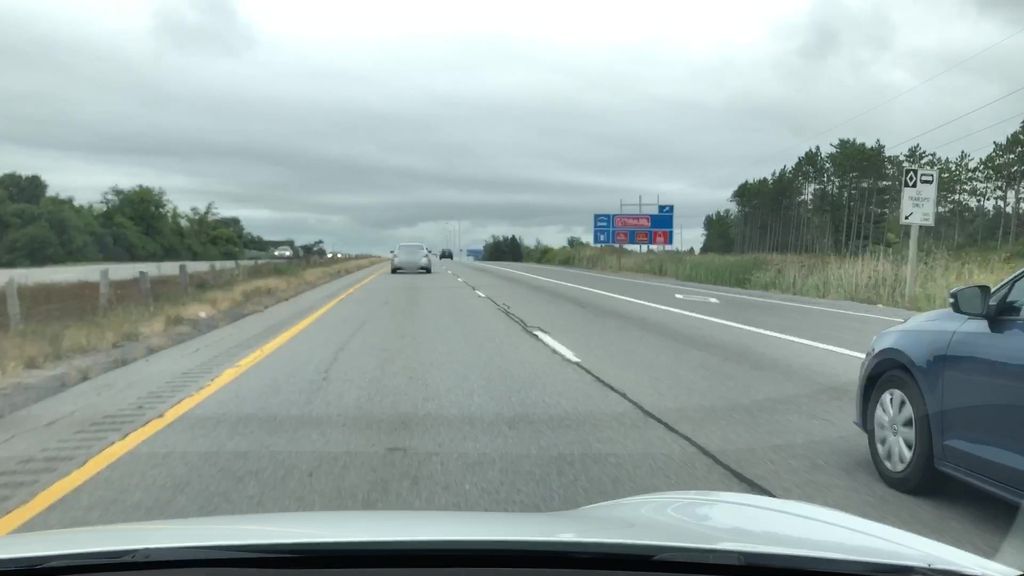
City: ottawa-gatineau